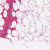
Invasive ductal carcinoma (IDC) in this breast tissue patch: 0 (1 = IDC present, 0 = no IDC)